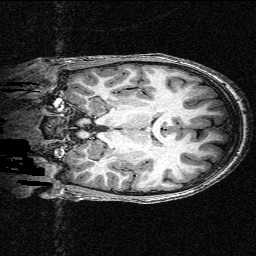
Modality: T1w
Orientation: coronal
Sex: male
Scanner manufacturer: siemens
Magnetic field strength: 3 T
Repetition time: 2.3 s
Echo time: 0.00336 s